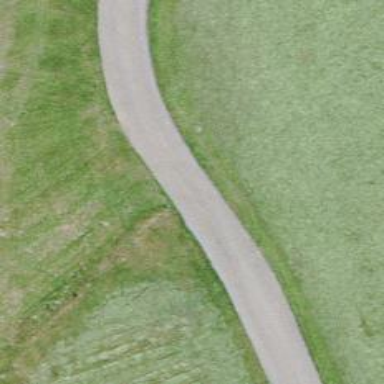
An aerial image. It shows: Service road with high-quality grade 1 track surface.